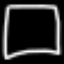
Label: square